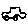
Label: car